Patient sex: M
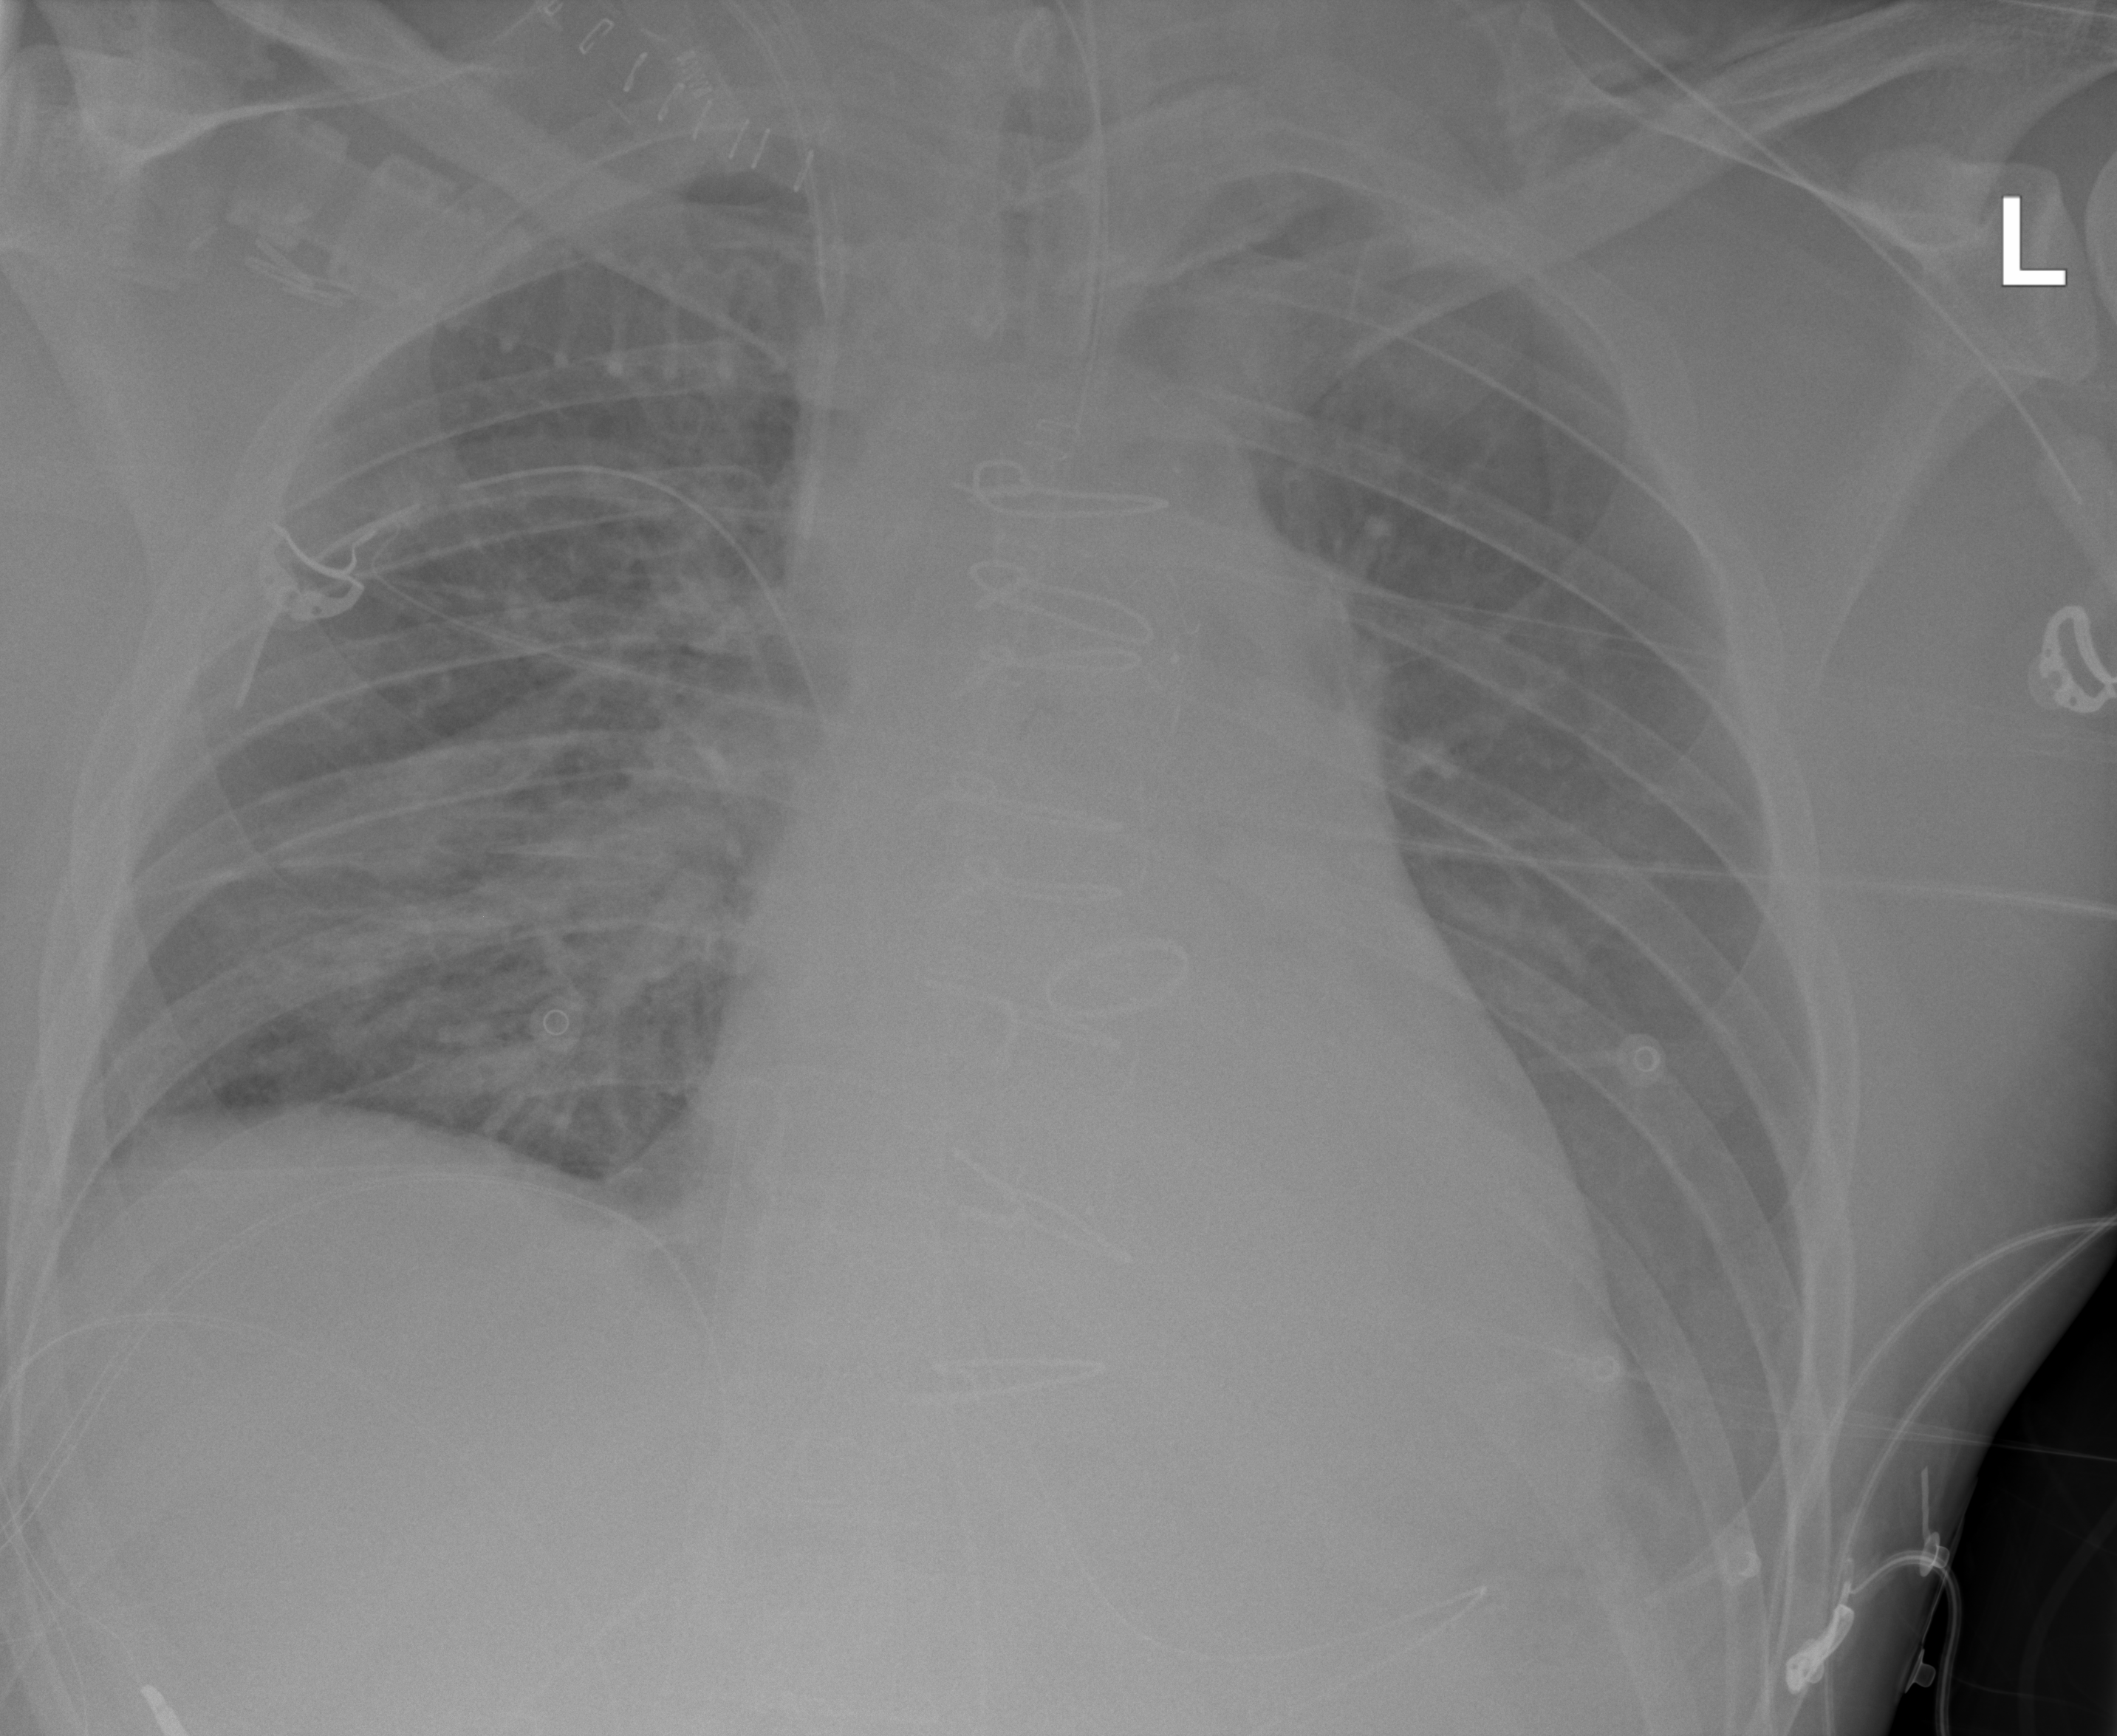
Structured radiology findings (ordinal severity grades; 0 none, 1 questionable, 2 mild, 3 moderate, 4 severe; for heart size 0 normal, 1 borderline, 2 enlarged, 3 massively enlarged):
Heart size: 0
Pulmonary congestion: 2
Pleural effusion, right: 1
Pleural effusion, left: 2
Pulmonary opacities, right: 1
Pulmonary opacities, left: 1
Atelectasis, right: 2
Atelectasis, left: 2